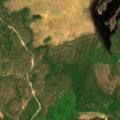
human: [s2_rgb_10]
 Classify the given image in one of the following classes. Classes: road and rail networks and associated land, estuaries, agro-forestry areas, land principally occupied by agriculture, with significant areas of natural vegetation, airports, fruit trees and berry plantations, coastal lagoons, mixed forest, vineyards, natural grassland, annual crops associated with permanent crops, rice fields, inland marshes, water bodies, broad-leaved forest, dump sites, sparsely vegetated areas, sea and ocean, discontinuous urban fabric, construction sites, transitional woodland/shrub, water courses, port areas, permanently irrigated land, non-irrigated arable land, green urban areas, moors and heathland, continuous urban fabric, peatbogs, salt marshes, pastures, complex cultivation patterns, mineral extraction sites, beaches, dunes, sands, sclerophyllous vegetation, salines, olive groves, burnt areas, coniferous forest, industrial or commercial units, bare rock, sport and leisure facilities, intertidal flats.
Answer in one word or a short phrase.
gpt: coniferous forest, mixed forest, peatbogs